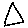
Label: triangle